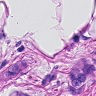
Metastatic tissue present: yes